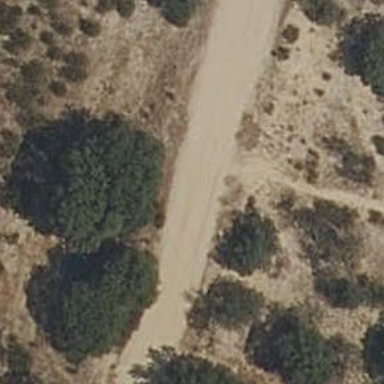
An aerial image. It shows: Ground path.